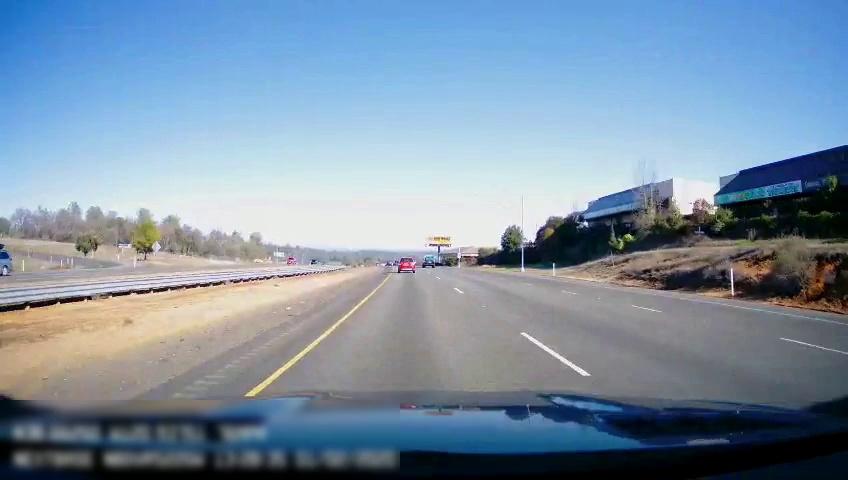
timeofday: Day
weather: Sunny
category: Drivable Space
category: Drivable Space
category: Vehicles | SUV
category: Vehicles | SUV
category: Vehicles | SUV
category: Lanes | Current Lane
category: Lanes | Current Lane
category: Lanes | Alternate Lane
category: Lanes | Alternate Lane